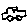
Label: car